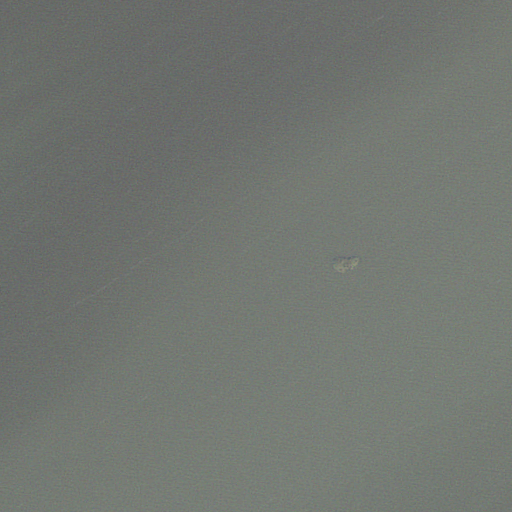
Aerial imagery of island in Virginia named Rock Island Haul containing only open water